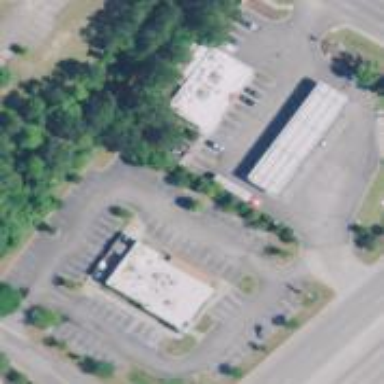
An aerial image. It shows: Retail area.